Interaction volume radius: 5 \u00c5
Interaction volume height: 15 \u00c5
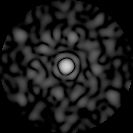
Disorder parameter: 0.8491